Question: I'm trying to encode a small program to print me a rhomb on screen using the standard printf until now I have this code which as you will see when compiling does not print the desired output:
'''
#include <stdio.h>
#include <stdlib.h>
int main(void)
{
int i, n = 5;
for(i = -n/2; i < n; i++)
printf("%*.*s
", n / 2 + 1, i, "*****");
return 0;
}
'''
can someone tell me how it should be this?
desired output:

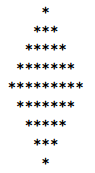
Answer: another option:
'''
#include <stdio.h>
#include <stdlib.h>
int main(void)
{
for (int n = 11, i = -n / 2; i < n / 2 + 1; i++)
printf("%*.*s
", n - abs(i), 1 + (n / 2 - abs(i)) * 2, "***********");
return 0;
}
'''